Brain MRI, t1w sequence, axial 2D slice.
Patient: age 40, sex F, weight 95 kg, height 1.95 m
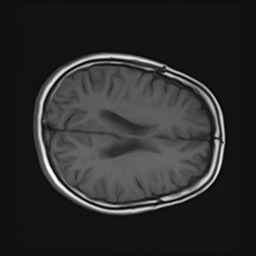